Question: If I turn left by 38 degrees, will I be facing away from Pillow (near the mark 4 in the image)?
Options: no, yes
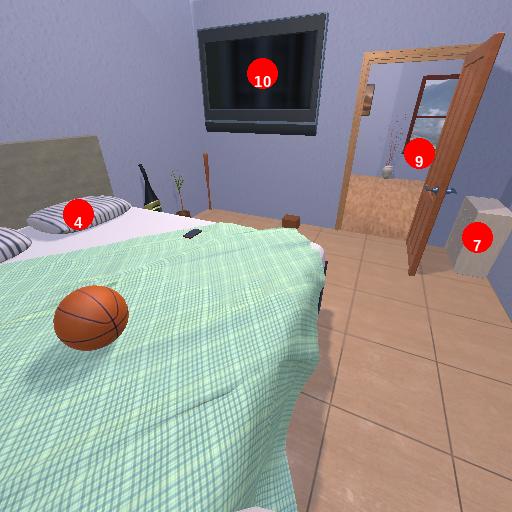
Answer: no